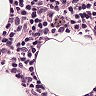
Metastatic tissue present: no